Aerial crown-view tile of a tropical tree (Barro Colorado Island, Panama), acquired 20240611:
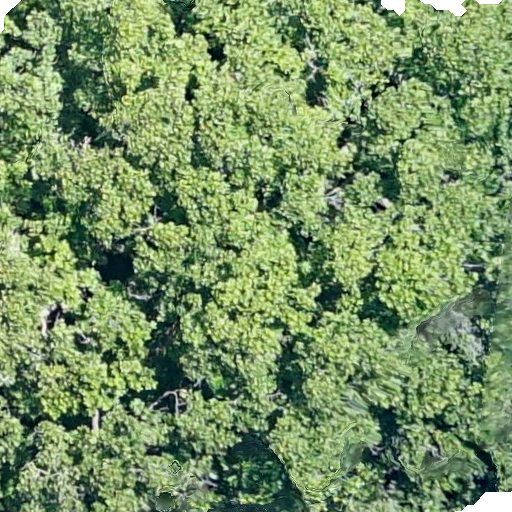
Species: Anacardium excelsum
GBIF accepted scientific name: Anacardium excelsum
Crown area: 581.272 m²